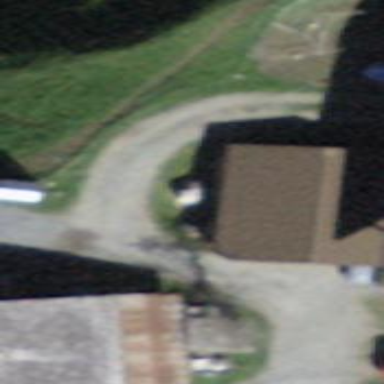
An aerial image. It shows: Shed.